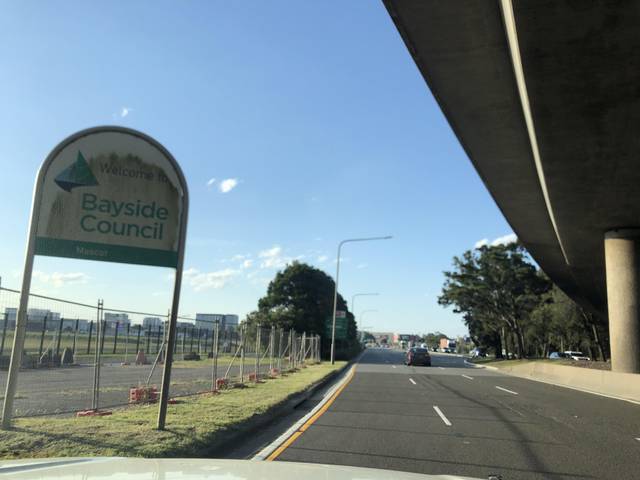
Region: Australia
Coordinates: -33.94, 151.193